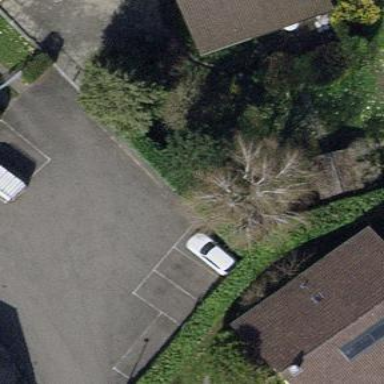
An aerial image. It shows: Parking available on the street side.